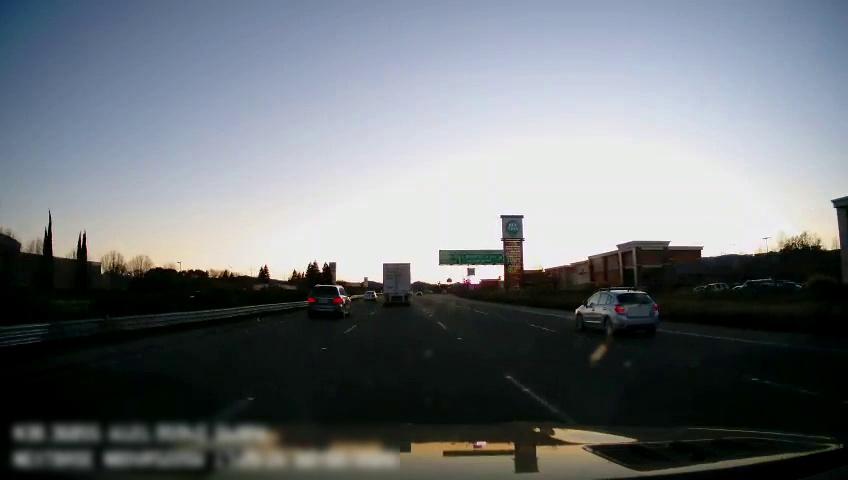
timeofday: Dusk/Dawn/Twilight
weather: Cloudy
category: Drivable Space
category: Vehicles | Car
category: Vehicles | SUV
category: Vehicles | Truck
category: Vehicles | SUV
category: Lanes | Alternate Lane
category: Lanes | Current Lane
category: Lanes | Current Lane
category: Lanes | Alternate Lane
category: Lanes | Alternate Lane
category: Traffic | Signs